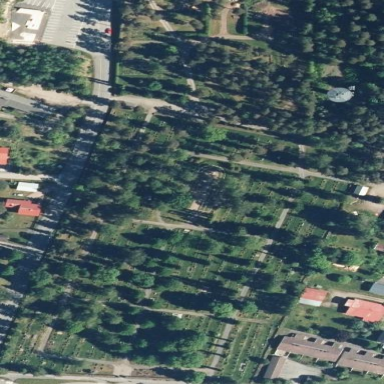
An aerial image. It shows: Cemetery.